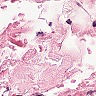
Metastatic tissue present: no